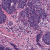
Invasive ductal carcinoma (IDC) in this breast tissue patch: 0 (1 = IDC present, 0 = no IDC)